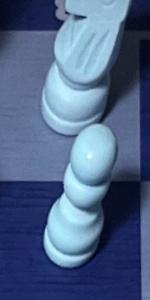
Label: Pawn_White